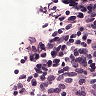
Metastatic tissue present: no